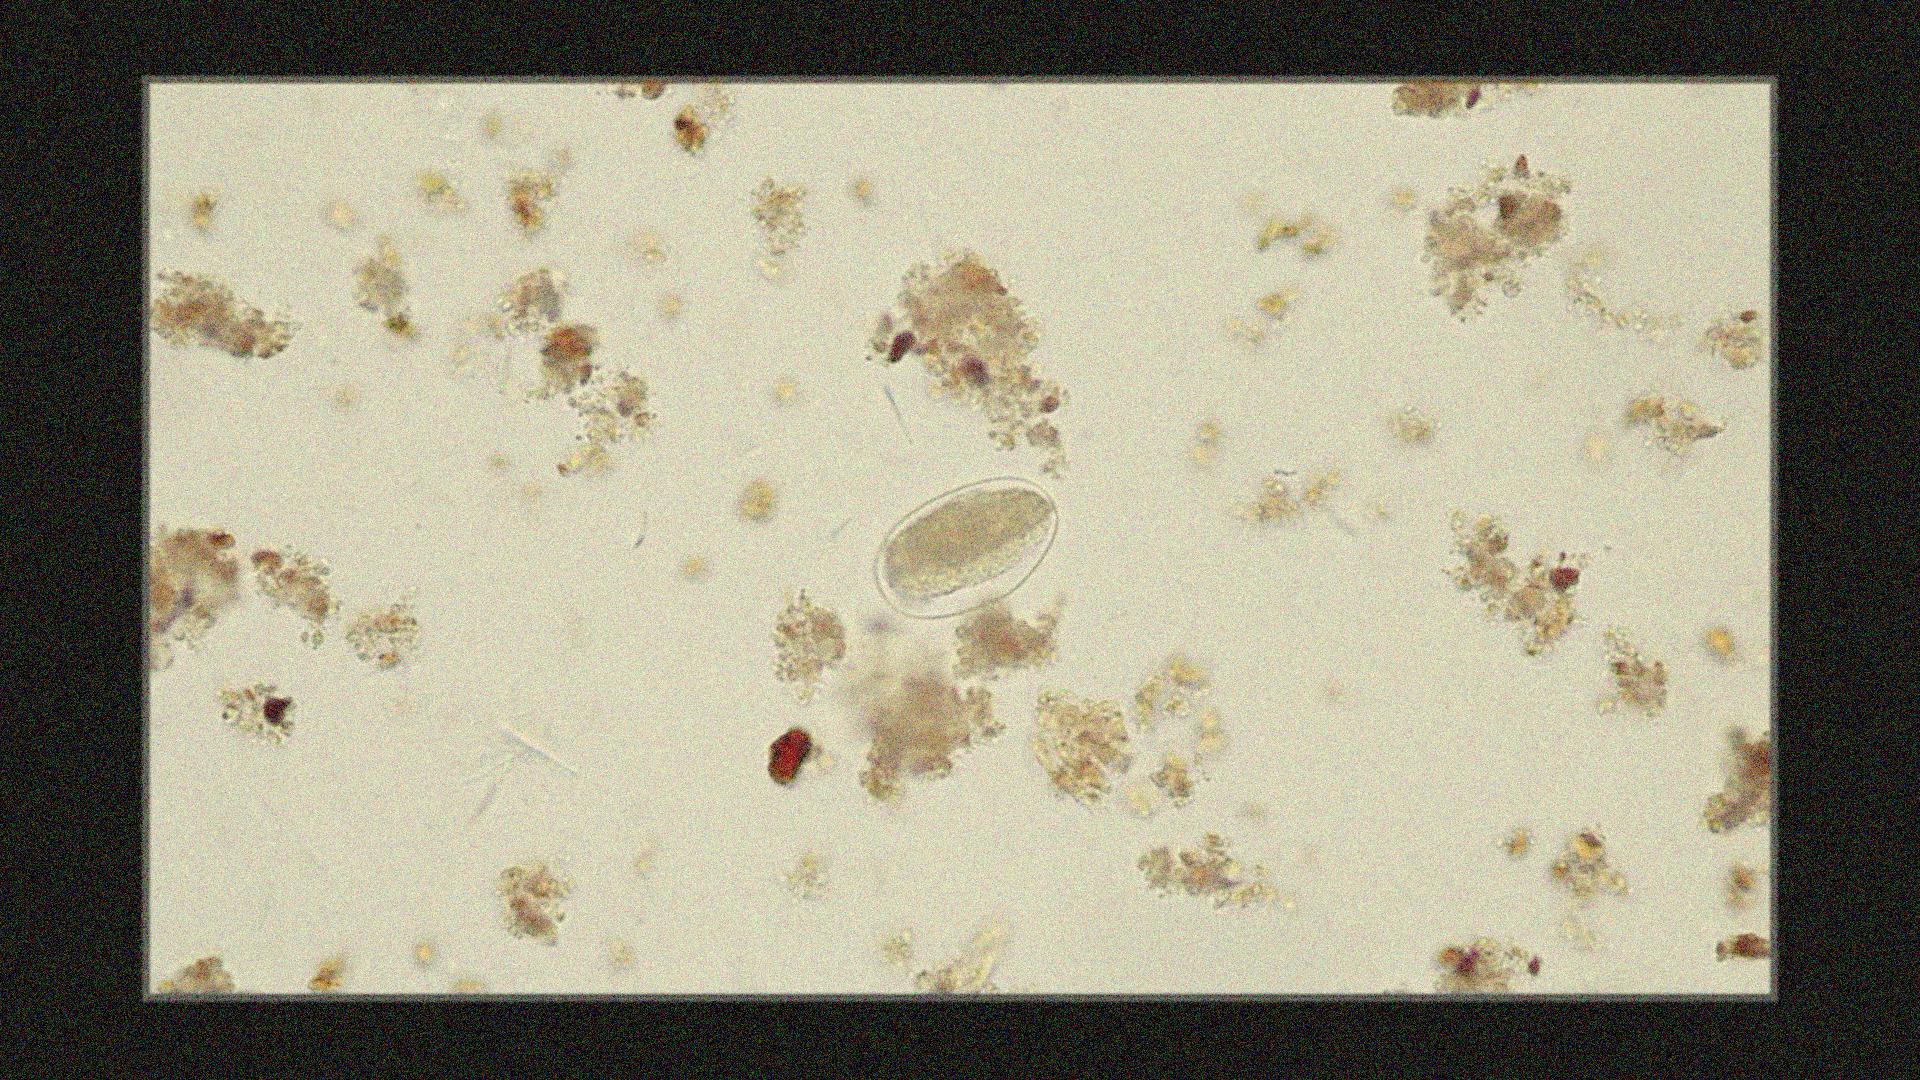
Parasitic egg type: Hookworm egg